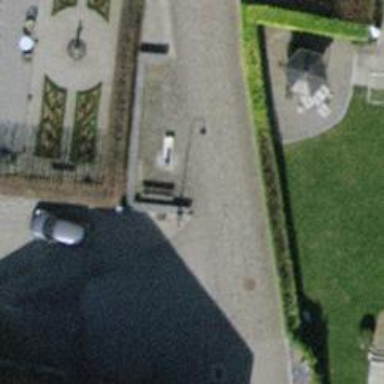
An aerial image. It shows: Brown bench.